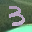
Label: 3